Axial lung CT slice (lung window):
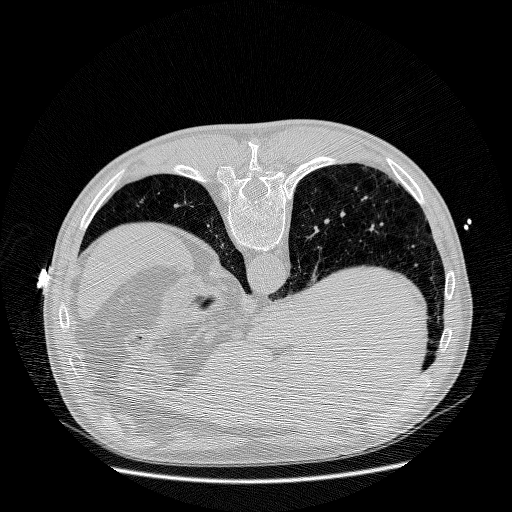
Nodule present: no